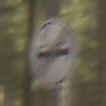
Verkehrszeichen: EndeUeberholverbot
Umgebung: Outdoor, Nature
Tageszeit: MorningAfternoon
Wetter: Overcast
Licht: Natural
Jahreszeit: Winter
Kontrast: LowContrast